Interaction volume radius: 5 \u00c5
Interaction volume height: 20 \u00c5
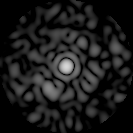
Disorder parameter: 0.8529